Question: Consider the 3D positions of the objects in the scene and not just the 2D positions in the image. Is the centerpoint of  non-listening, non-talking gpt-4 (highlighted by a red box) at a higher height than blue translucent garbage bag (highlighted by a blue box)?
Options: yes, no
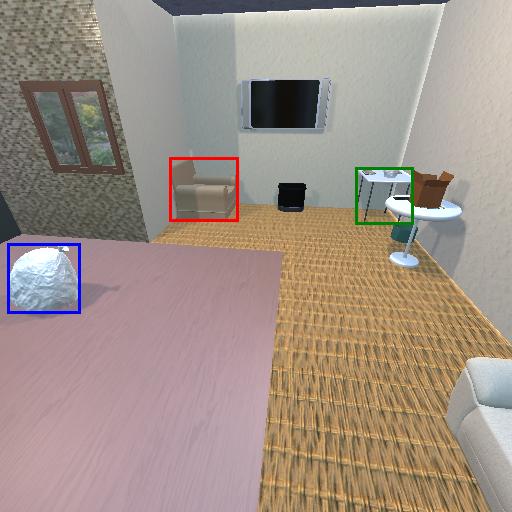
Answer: yes